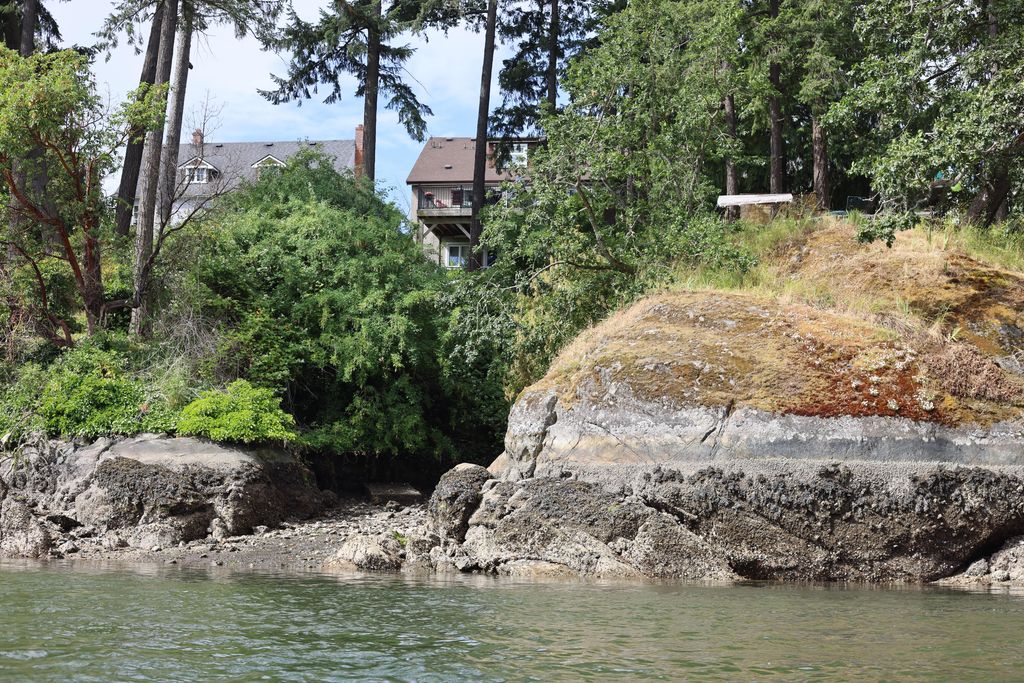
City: victoria